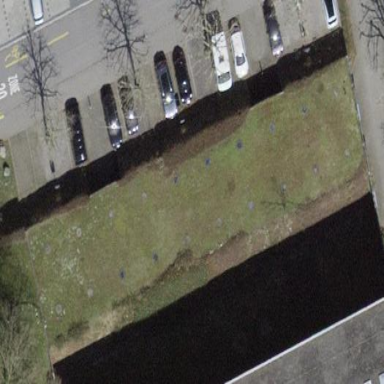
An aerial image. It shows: Parking available on the street side.